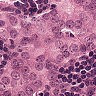
Metastatic tissue present: yes